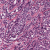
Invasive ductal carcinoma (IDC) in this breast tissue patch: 1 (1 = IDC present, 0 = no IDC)